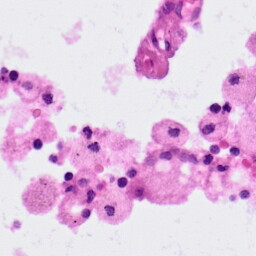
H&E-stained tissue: Lung